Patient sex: M
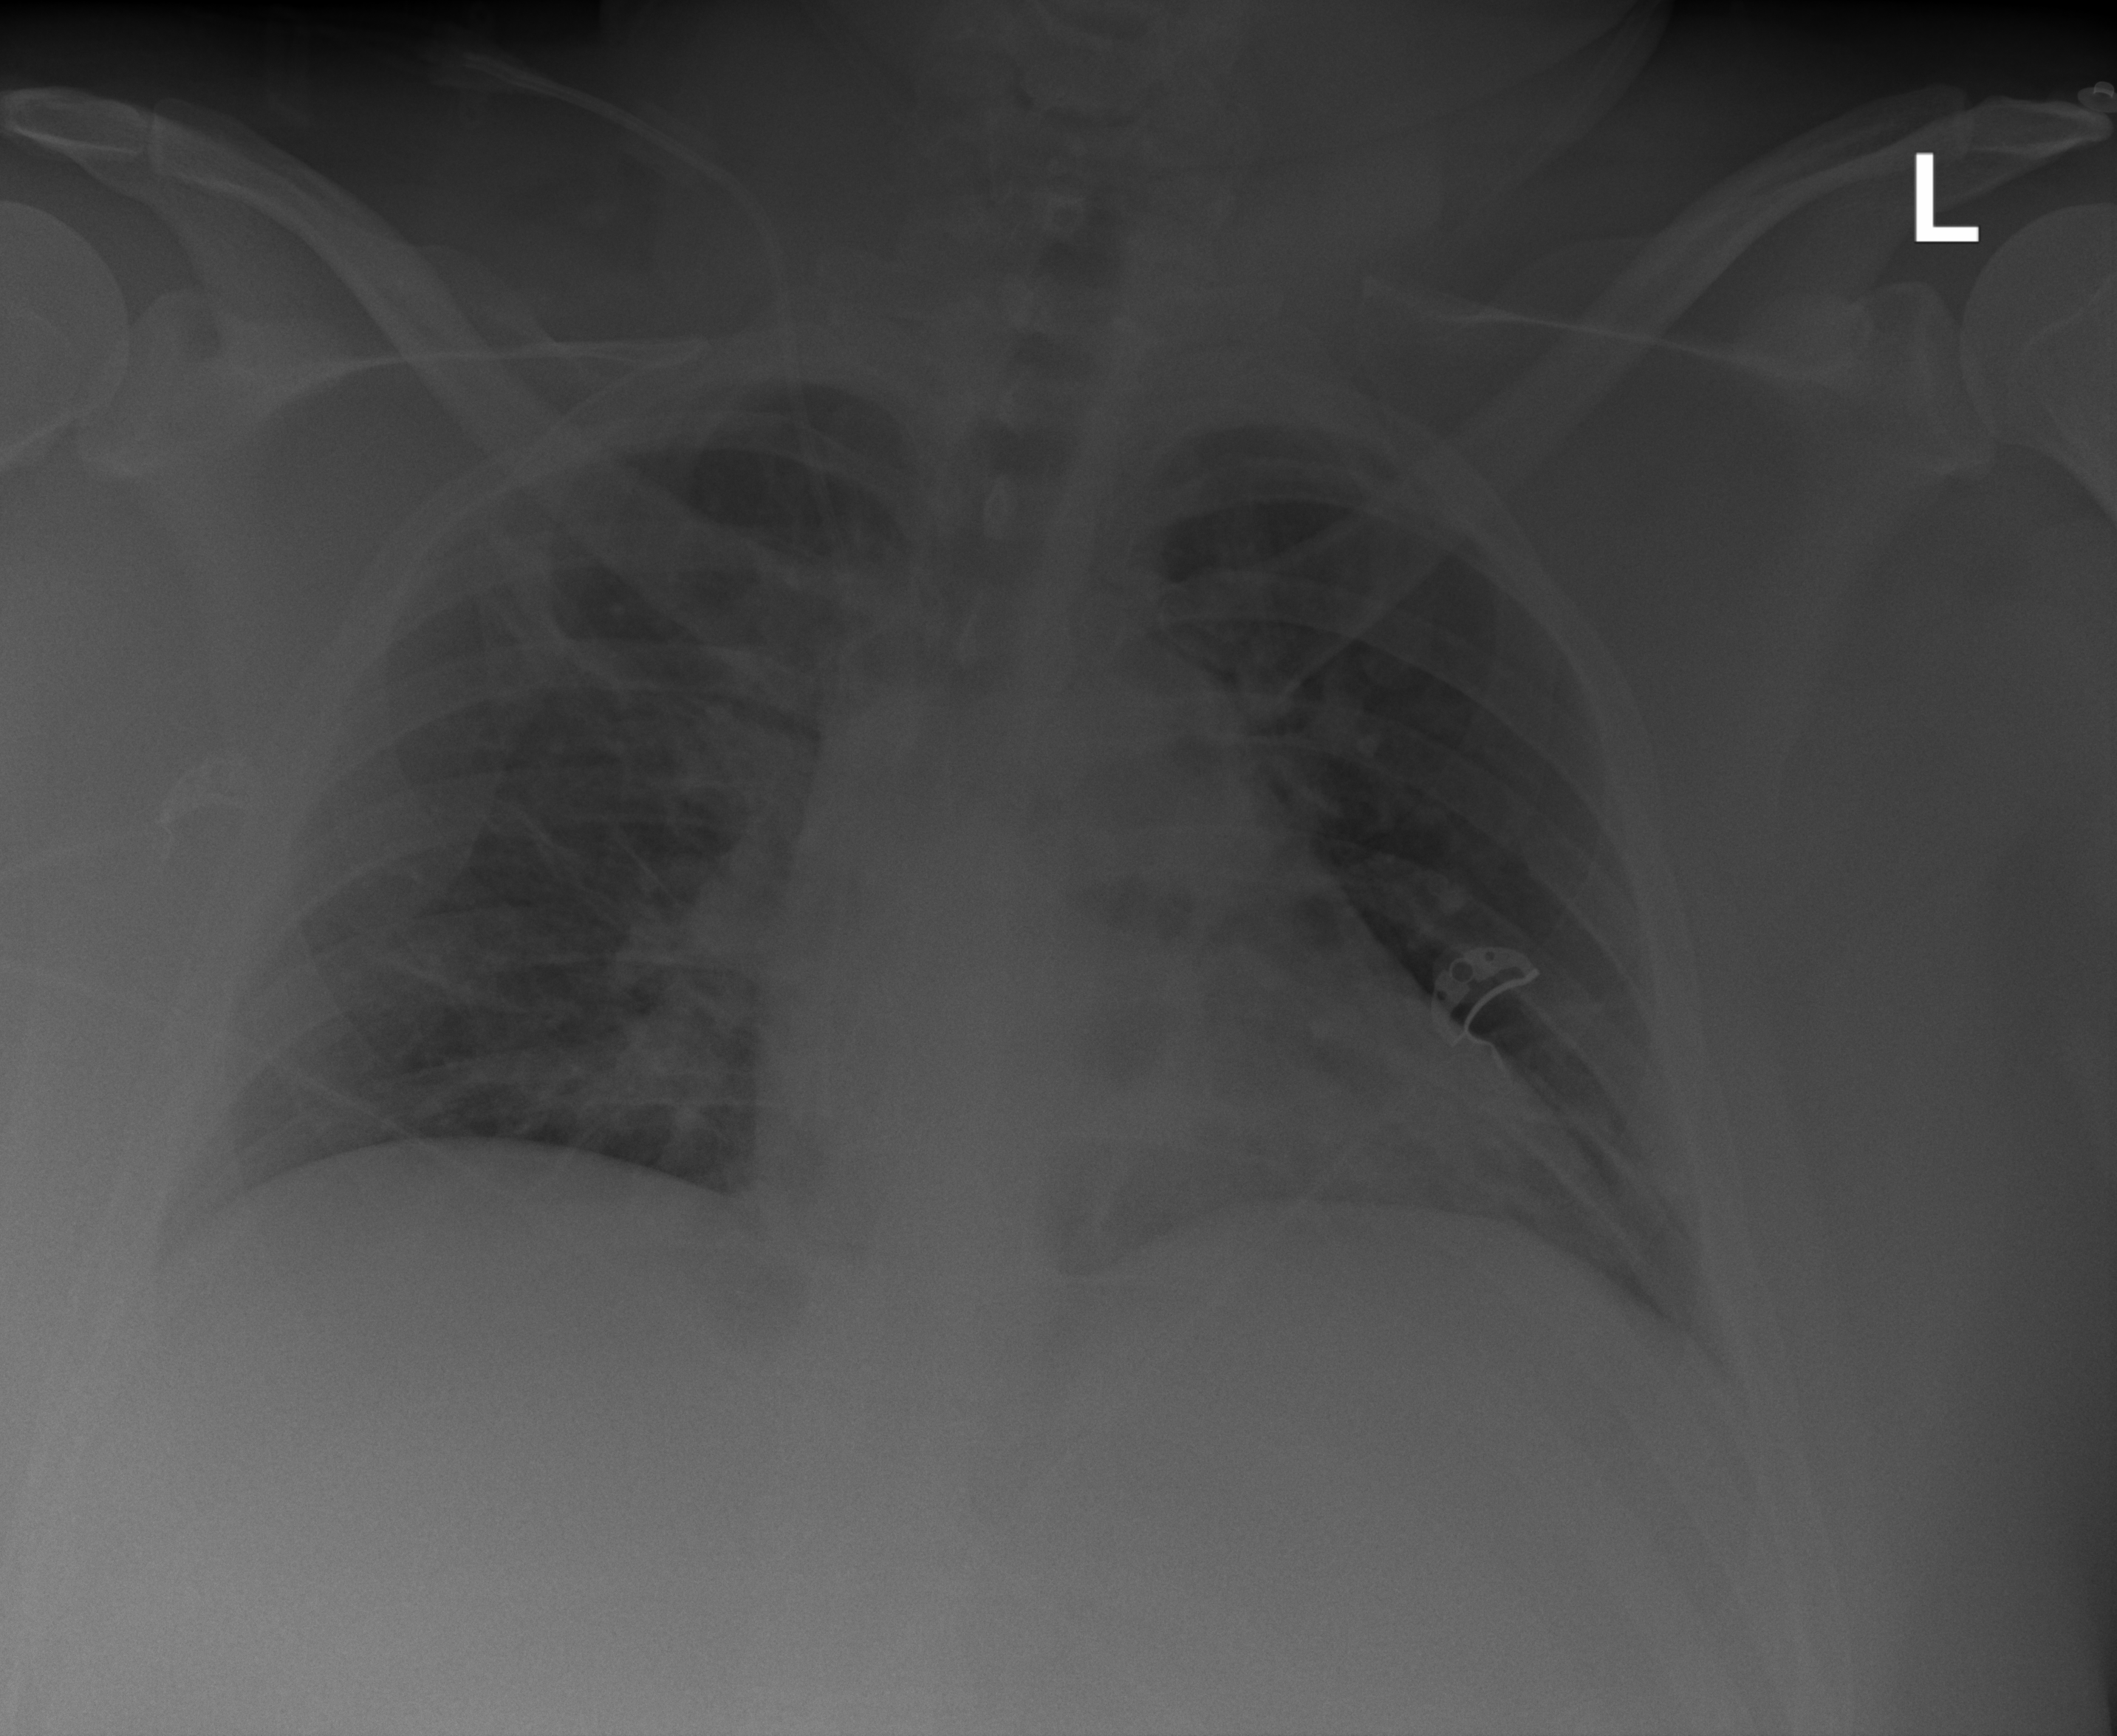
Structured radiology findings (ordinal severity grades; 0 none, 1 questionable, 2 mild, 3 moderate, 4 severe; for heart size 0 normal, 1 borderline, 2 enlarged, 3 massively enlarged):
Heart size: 1
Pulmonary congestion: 2
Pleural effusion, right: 0
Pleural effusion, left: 0
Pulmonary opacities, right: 2
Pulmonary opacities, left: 2
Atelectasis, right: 0
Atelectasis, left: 2